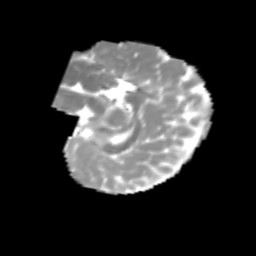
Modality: MD
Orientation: sagittal
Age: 6
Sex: female
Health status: healthy